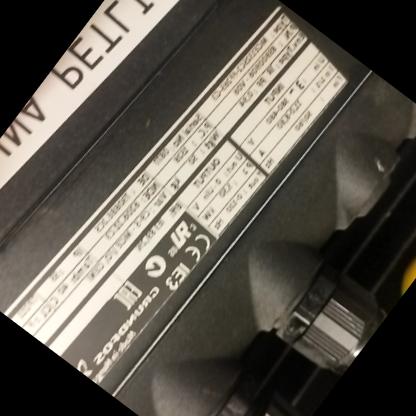
Klasa: tabliczka-znamionowa